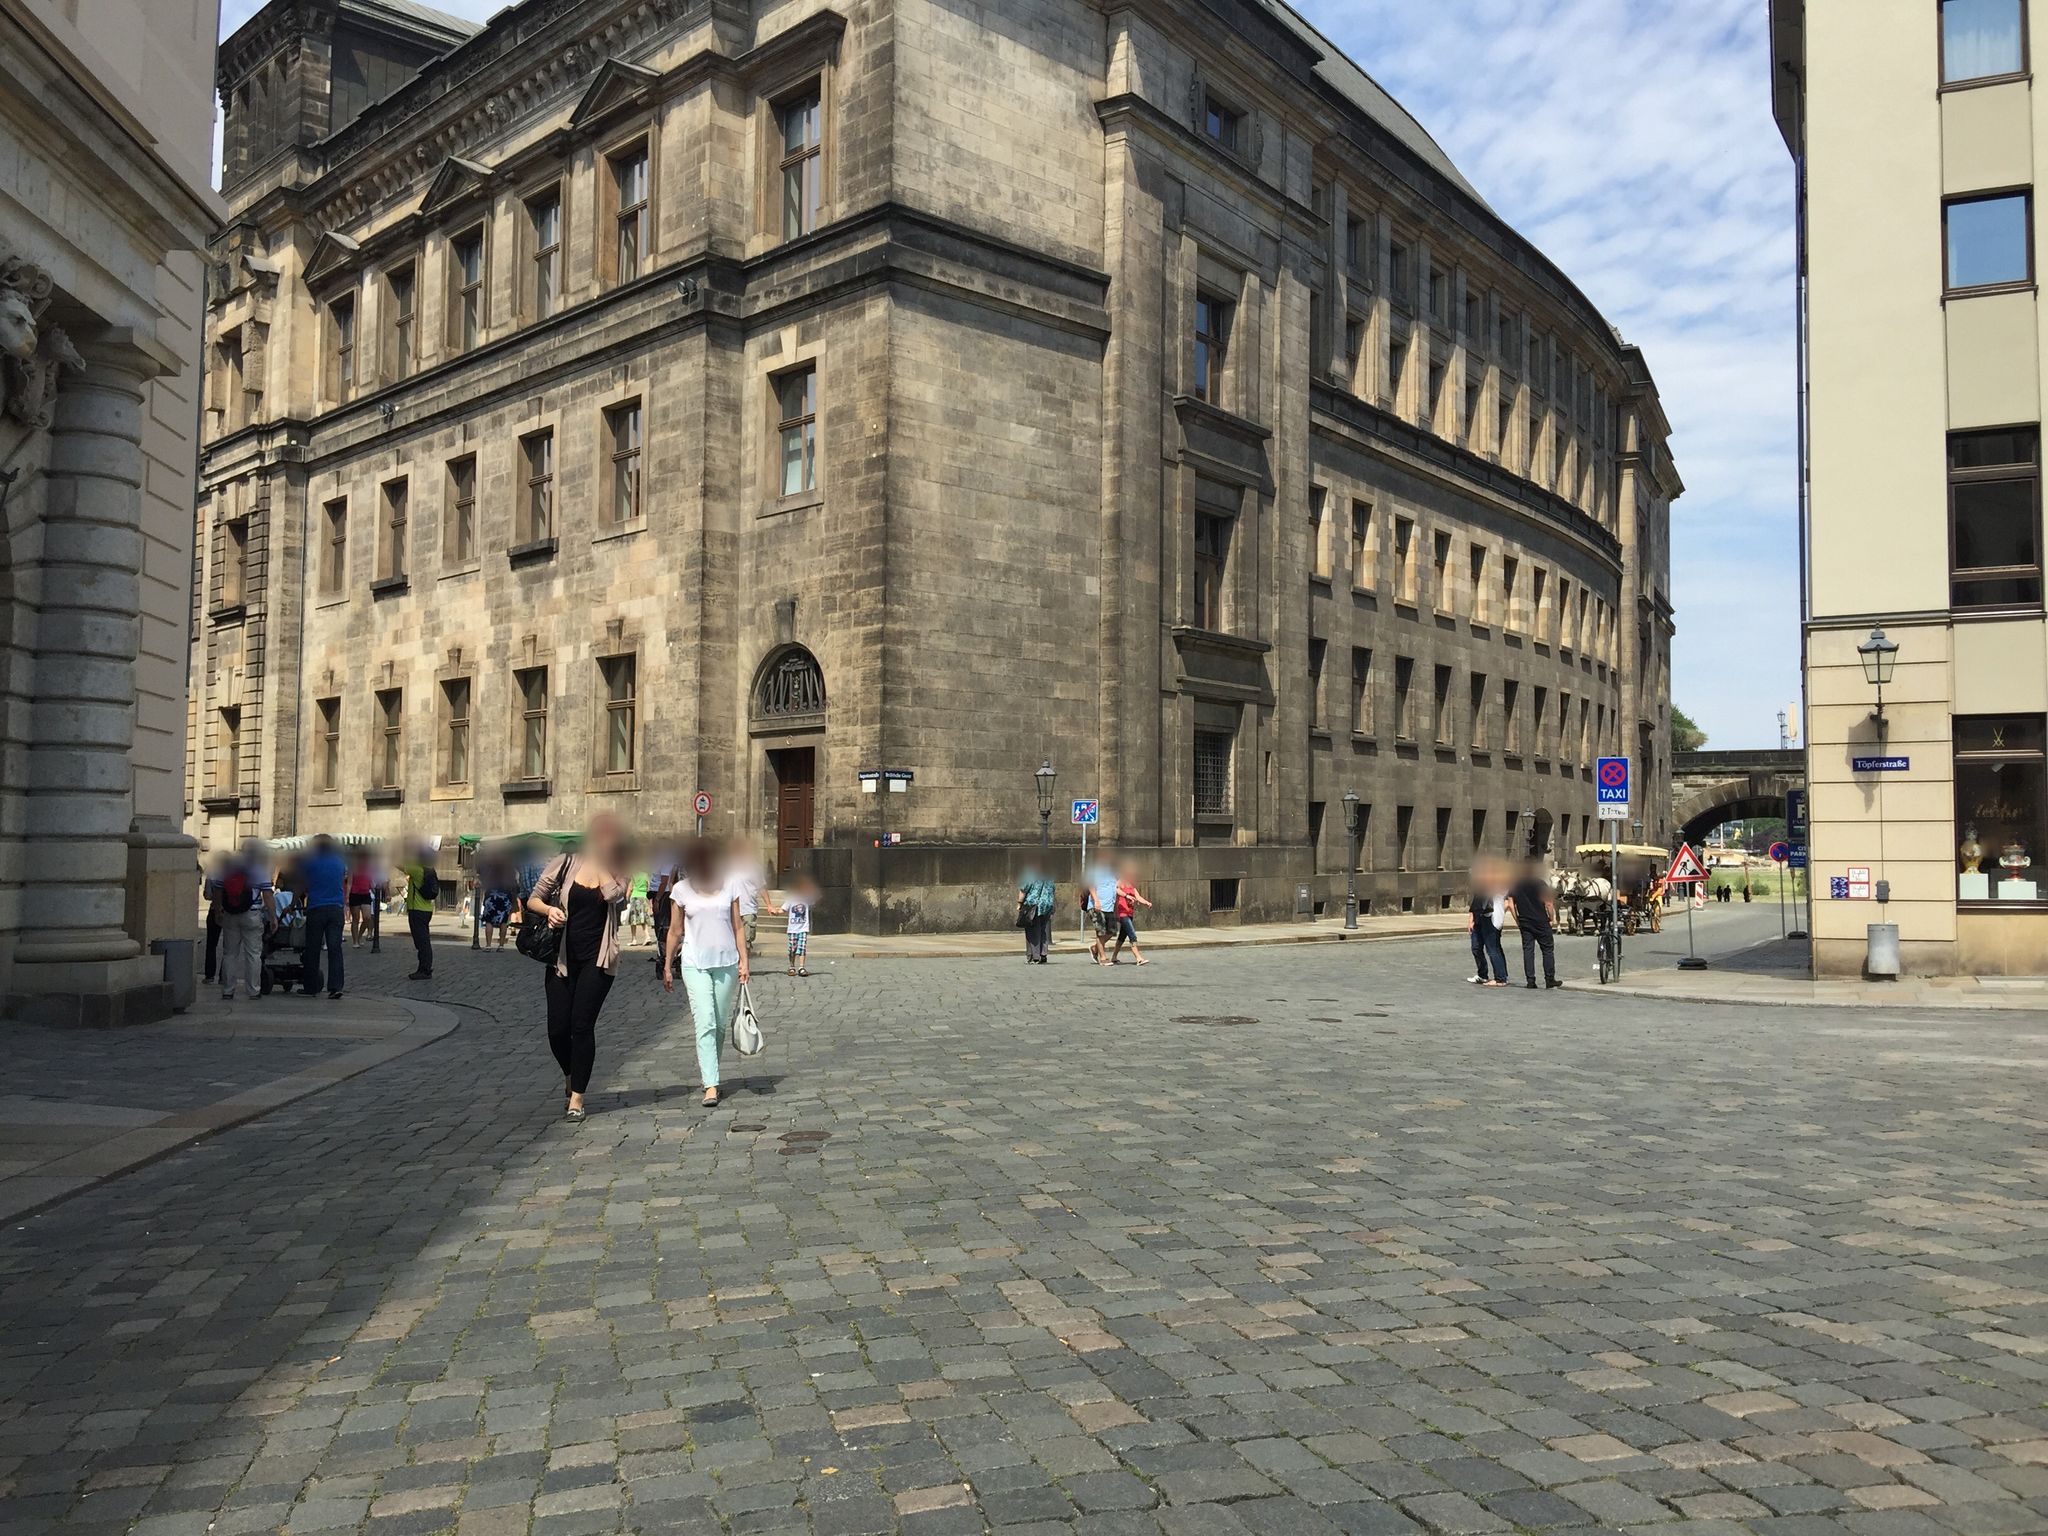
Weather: clear
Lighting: day
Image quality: good
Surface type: walking surface
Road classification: corridor, pedestrian
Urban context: urban centre
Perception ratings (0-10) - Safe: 6.32, Lively: 7.25, Beautiful: 6.29, Boring: 4.86, Depressing: 5.78, Wealthy: 9.21